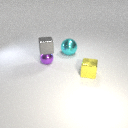
small yellow metal cube in front of small purple metal sphere